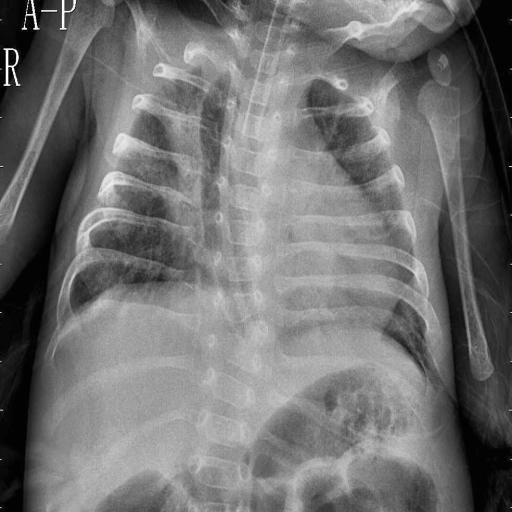
Finding: PNEUMONIA